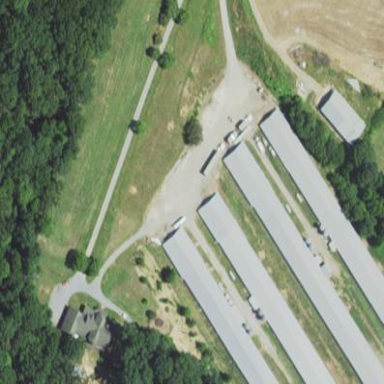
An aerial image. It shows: Farm auxiliary building.